Interaction volume radius: 5 \u00c5
Interaction volume height: 20 \u00c5
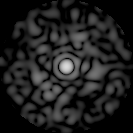
Disorder parameter: 0.8818